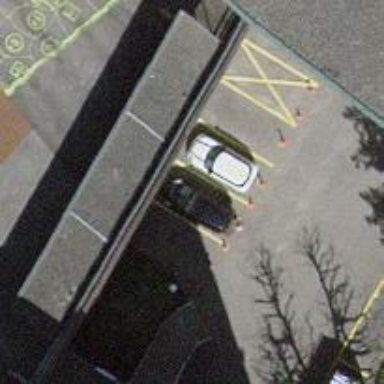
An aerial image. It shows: Bicycle parking area.